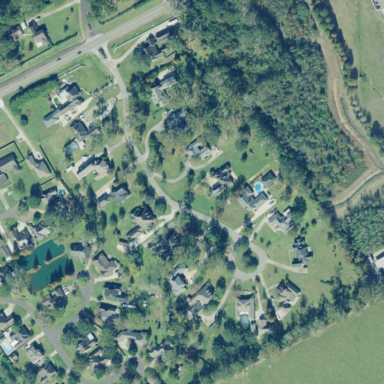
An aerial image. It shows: Residential area consisting of single-family homes.